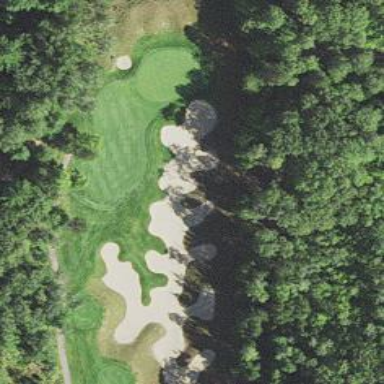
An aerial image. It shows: Sand bunker on golf course.